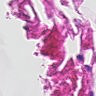
Metastatic tissue present: no